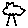
Label: tree